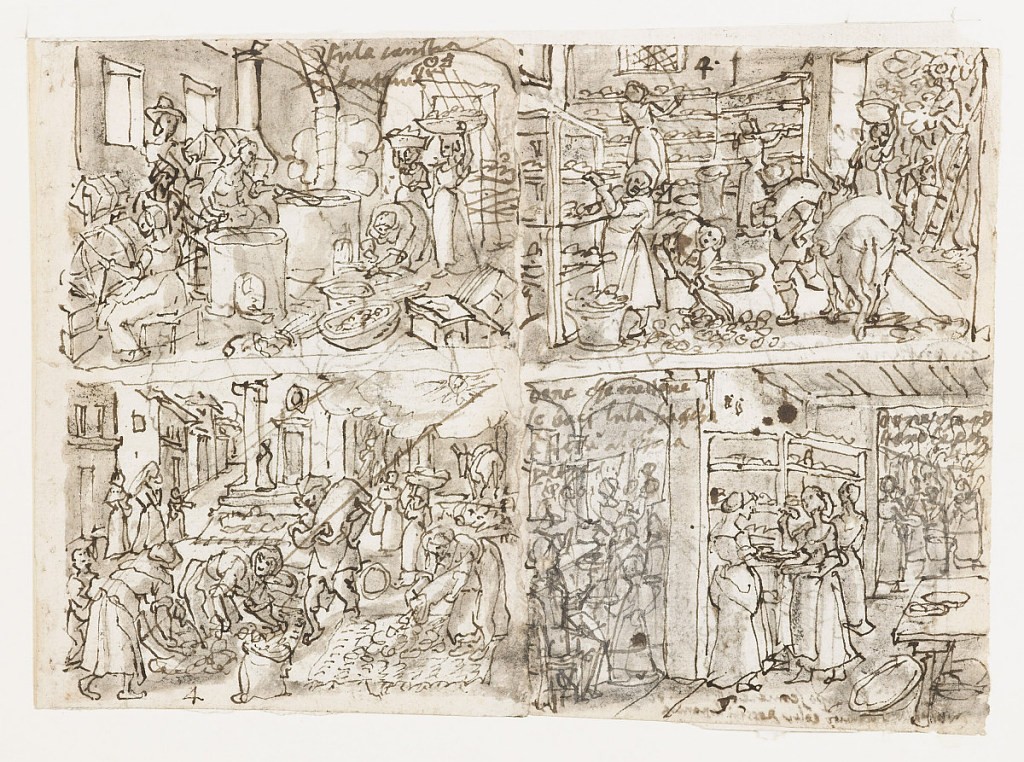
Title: Heating and Preparing Cocoons, Reeling Silk [above left]; Drying Mulberry Leaves [below left]; The Gathering of Mulberry Leaves and the Feeding of the Silkworks [above right]; The Silkworm Eggs Spread Out on Shelves [below right]
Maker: Jan van der Straet, called Stradanus, Flemish, 1523–1605
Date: ca. 1595
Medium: Overall: pen and brown ink, brush and brown and black washes over black chalk, with corrections by the artist in white opaque paint on two joined pieces of laid paper
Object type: Drawing
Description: Recto, above left: Women steam silkworm cocoons in vats, then reel the raw silk from the cocoons.
Recto, below left: In a town square, figures gather mulberry leaves and spread them on mats.  The entire composition is struck through.
Recto, above right: Women spread mulberry leaves on trays, arrayed on racks. Numbered "4".
Recto, below right: Women feed mulberry leaves to silkworms.
Verso, above left: Italian inscription.
Verso, below left: Study of a stack of trays used for drying mulberry leaves. Next to it is a leaping lynx, with claws outstretched.
Verso, right: Highly detailed study of three mulberry leaves.